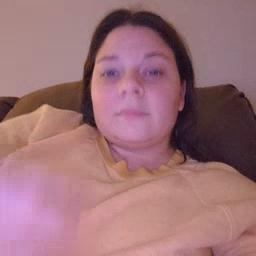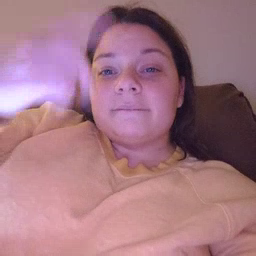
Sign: face